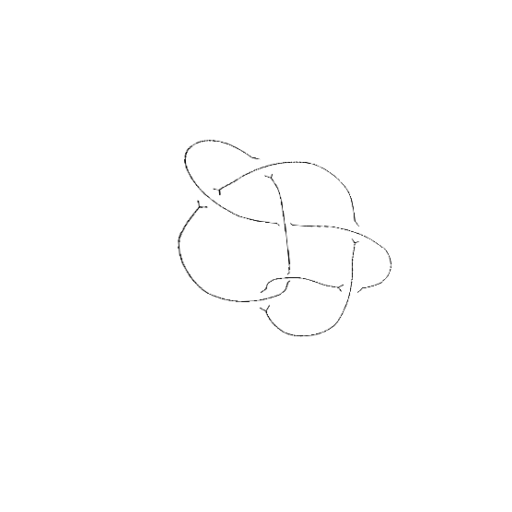
Crossing number: 7